Interaction volume radius: 5 \u00c5
Interaction volume height: 35 \u00c5
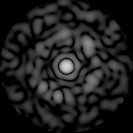
Disorder parameter: 0.707